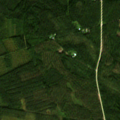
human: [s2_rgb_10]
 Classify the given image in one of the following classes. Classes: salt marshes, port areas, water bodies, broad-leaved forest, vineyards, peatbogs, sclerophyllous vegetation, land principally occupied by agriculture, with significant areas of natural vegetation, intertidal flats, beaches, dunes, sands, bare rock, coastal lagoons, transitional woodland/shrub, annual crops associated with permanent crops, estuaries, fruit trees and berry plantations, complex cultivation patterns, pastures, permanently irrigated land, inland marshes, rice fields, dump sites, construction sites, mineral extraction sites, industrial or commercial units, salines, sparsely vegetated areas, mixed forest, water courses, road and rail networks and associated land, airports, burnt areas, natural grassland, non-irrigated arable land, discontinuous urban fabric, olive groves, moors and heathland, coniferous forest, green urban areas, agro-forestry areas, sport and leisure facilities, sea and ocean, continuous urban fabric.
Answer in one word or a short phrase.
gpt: coniferous forest, mixed forest, transitional woodland/shrub